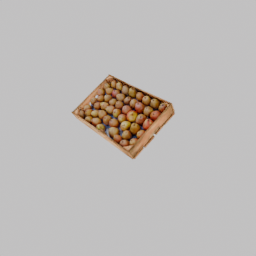
Label: tools